Interaction volume radius: 5 \u00c5
Interaction volume height: 15 \u00c5
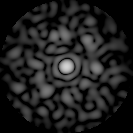
Disorder parameter: 0.8814